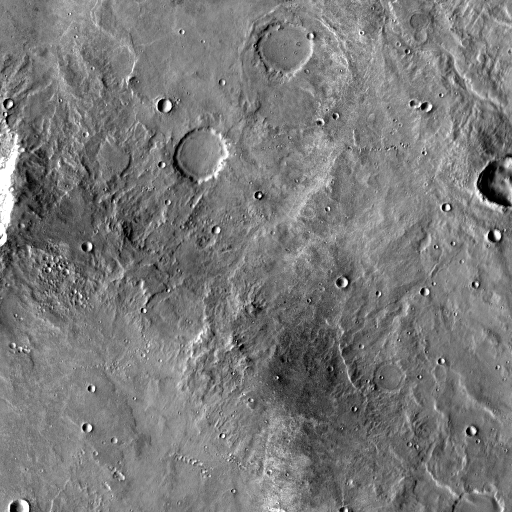
Crater classes present: Background, Other, Buried, Secondary